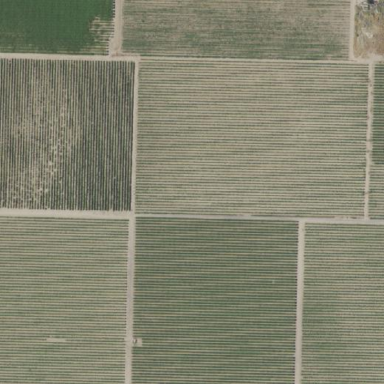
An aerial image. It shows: Vineyard where grapes are grown.